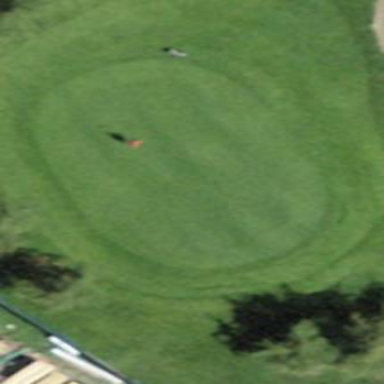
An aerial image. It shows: Picturesque green golfing area with grass land use.